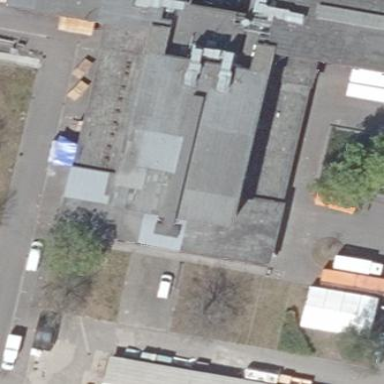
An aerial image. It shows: Part of building.